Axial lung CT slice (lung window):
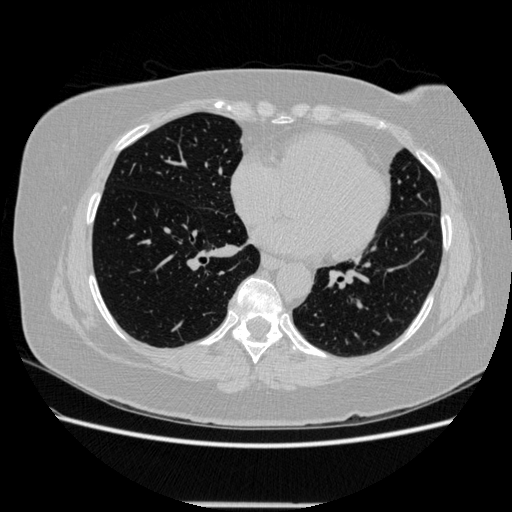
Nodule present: no